Question: I'm currently working on at the displaying of information from a database. I was making a summary site where you can only see the important things of a table. After that i made the first element as an '<input type="submit">' in a '<form>', so u can click it and come to the detail site. My problem is now: The value of this input type has to be my ID, so i can query correctly on me detail site. I was wondering if it is possible to use something like a placeholder, so that the ID is the value, but on the input type is written other text.
My input:
'''
<form method="post" action="Details.php">
<input type="submit" placeholder = "test" name="Overview" onclick="parent.location='Details.php'" value="<?php echo $data[$i1]; ?>">
</form>
'''
How it currently looks

I want it that the input type still has the same value, but is displaying on the website something else like "test".
Greetings!
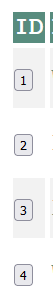
Answer: No, but <URL> can have different values and labels.
'''
<button name="foo" value="bar">baz</button>
'''